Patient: sex F, age 46
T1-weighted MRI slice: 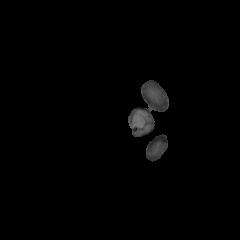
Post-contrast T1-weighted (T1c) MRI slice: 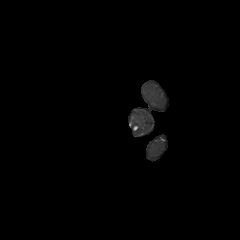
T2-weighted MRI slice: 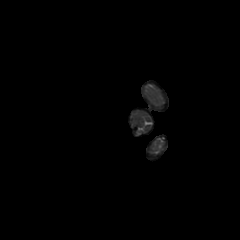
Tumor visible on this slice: no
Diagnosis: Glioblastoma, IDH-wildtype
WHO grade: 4